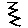
Label: zigzag